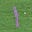
Label: 1